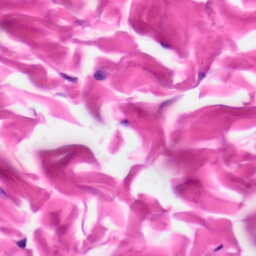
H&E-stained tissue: Skin